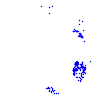
Particle: kaon